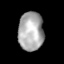
Tissue: lung
Cell type: Others
Senescence score: 0.2246
Nuclear area (px): 959
Mean DAPI intensity: 170.638